Question:  I have created a design of my application with net beans programme . I would like to add a 30*30 grid layout something similar to sudoku .Actually I am trying to draw a 30*30 of squares for map. However , I am not able to add that view to my code .I have searched lots of places but I am not able to find an answer .I am open to your ideas. Could anyone help me in this subject please ? Thank you !
'''
/*
* To change this template, choose Tools | Templates
* and open the template in the editor.
*/
import java.awt.Color;
import java.awt.Container;
import java.awt.Font;
import java.awt.GridLayout;
import javax.swing.JTextField;
public class NewJFrame extends javax.swing.JFrame {
/**
* Creates new form NewJFrame
*/
public NewJFrame() {
initComponents();
}
/**
* This method is called from within the constructor to initialize the form.
* WARNING: Do NOT modify this code. The content of this method is always
* regenerated by the Form Editor.
*/
@SuppressWarnings("unchecked")
// <editor-fold defaultstate="collapsed" desc="Generated Code">
private void initComponents() {
getDirectionButton = new javax.swing.JButton();
questionTitle = new java.awt.Label();
questionText = new javax.swing.JTextField();
jScrollPane1 = new javax.swing.JScrollPane();
directionDescriptionArea = new javax.swing.JTextArea();
walkingManButton = new javax.swing.JButton();
java.awt.Panel mapPanel = new java.awt.Panel();
jButton1 = new javax.swing.JButton();
setDefaultCloseOperation(javax.swing.WindowConstants.EXIT_ON_CLOSE);
setTitle("DSL For Streets
");
setPreferredSize(new java.awt.Dimension(1365, 730));
getDirectionButton.setText("Get Direction");
questionTitle.setFont(new java.awt.Font("Dialog", 3, 12)); // NOI18N
questionTitle.setText("Please enter your question");
directionDescriptionArea.setColumns(20);
directionDescriptionArea.setRows(5);
jScrollPane1.setViewportView(directionDescriptionArea);
walkingManButton.setFont(new java.awt.Font("Tahoma", 3, 11)); // NOI18N
walkingManButton.setIcon(new javax.swing.ImageIcon(getClass().getResource("walk.png"))); // NOI18N
walkingManButton.setText("Get Suggested Route");
walkingManButton.setFocusable(false);
jButton1.setIcon(new javax.swing.ImageIcon(getClass().getResource("map.png"))); // NOI18N
cells = new int[ROWS][COLS];
tfCells = new JTextField[ROWS][COLS]; // allocate JTextField array
// Container cp = getContentPane();
//cp.setLayout(new GridLayout(ROWS, COLS));
mapPanel.setLayout(new GridLayout(ROWS, COLS));
// Create 9x9 JTextFields and place on the GridLayout
for (int row = 0; row < ROWS; row++) {
for (int col = 0; col < COLS; col++) {
tfCells[row][col] = new JTextField(); // allocate element of array
mapPanel. add(tfCells[row][col]); // ContentPane adds JTextField
int number = puzzle[row][col];
tfCells[row][col].setText(""); // empty
tfCells[row][col].setHorizontalAlignment(JTextField.CENTER);
tfCells[row][col].setFont(new Font("Monospaced", Font.BOLD, 20));
}
}
javax.swing.GroupLayout mapPanelLayout = new javax.swing.GroupLayout(mapPanel);
mapPanel.setLayout(mapPanelLayout);
mapPanelLayout.setHorizontalGroup(
mapPanelLayout.createParallelGroup(javax.swing.GroupLayout.Alignment.LEADING)
.addGroup(mapPanelLayout.createSequentialGroup()
.addGap(181, 181, 181)
.addComponent(jButton1, javax.swing.GroupLayout.PREFERRED_SIZE, 172, javax.swing.GroupLayout.PREFERRED_SIZE)
.addContainerGap(239, Short.MAX_VALUE))
.addGroup(mapPanelLayout.createSequentialGroup()
.addGap(0, 0, Short.MAX_VALUE))
);
javax.swing.GroupLayout layout = new javax.swing.GroupLayout(getContentPane());
getContentPane().setLayout(layout);
layout.setHorizontalGroup(
layout.createParallelGroup(javax.swing.GroupLayout.Alignment.LEADING)
.addGroup(layout.createSequentialGroup()
.addGap(36, 36, 36)
.addGroup(layout.createParallelGroup(javax.swing.GroupLayout.Alignment.TRAILING, false)
.addComponent(getDirectionButton, javax.swing.GroupLayout.PREFERRED_SIZE, 106, javax.swing.GroupLayout.PREFERRED_SIZE)
.addComponent(questionTitle, javax.swing.GroupLayout.Alignment.LEADING, javax.swing.GroupLayout.PREFERRED_SIZE, 177, javax.swing.GroupLayout.PREFERRED_SIZE)
.addComponent(questionText, javax.swing.GroupLayout.Alignment.LEADING)
.addComponent(jScrollPane1)
.addComponent(walkingManButton, javax.swing.GroupLayout.Alignment.LEADING, javax.swing.GroupLayout.DEFAULT_SIZE, 451, Short.MAX_VALUE))
.addPreferredGap(javax.swing.LayoutStyle.ComponentPlacement.RELATED, javax.swing.GroupLayout.DEFAULT_SIZE, Short.MAX_VALUE)
.addComponent(mapPanel, javax.swing.GroupLayout.PREFERRED_SIZE, javax.swing.GroupLayout.DEFAULT_SIZE, javax.swing.GroupLayout.PREFERRED_SIZE)
.addGap(46, 46, 46))
);
layout.setVerticalGroup(
layout.createParallelGroup(javax.swing.GroupLayout.Alignment.LEADING)
.addGroup(layout.createSequentialGroup()
.addGap(39, 39, 39)
.addGroup(layout.createParallelGroup(javax.swing.GroupLayout.Alignment.LEADING)
.addGroup(layout.createSequentialGroup()
.addComponent(questionTitle, javax.swing.GroupLayout.PREFERRED_SIZE, javax.swing.GroupLayout.DEFAULT_SIZE, javax.swing.GroupLayout.PREFERRED_SIZE)
.addGap(18, 18, 18)
.addComponent(questionText, javax.swing.GroupLayout.PREFERRED_SIZE, 36, javax.swing.GroupLayout.PREFERRED_SIZE)
.addGap(18, 18, 18)
.addComponent(getDirectionButton, javax.swing.GroupLayout.PREFERRED_SIZE, 31, javax.swing.GroupLayout.PREFERRED_SIZE)
.addGap(25, 25, 25)
.addComponent(walkingManButton, javax.swing.GroupLayout.PREFERRED_SIZE, 48, javax.swing.GroupLayout.PREFERRED_SIZE)
.addPreferredGap(javax.swing.LayoutStyle.ComponentPlacement.RELATED)
.addComponent(jScrollPane1, javax.swing.GroupLayout.DEFAULT_SIZE, 359, Short.MAX_VALUE))
.addComponent(mapPanel, javax.swing.GroupLayout.DEFAULT_SIZE, javax.swing.GroupLayout.DEFAULT_SIZE, Short.MAX_VALUE)))
);
pack();
}// </editor-fold>
/**
* @param args the command line arguments
*/
public static void main(String args[]) {
/* Set the Nimbus look and feel */
//<editor-fold defaultstate="collapsed" desc=" Look and feel setting code (optional) ">
/* If Nimbus (introduced in Java SE 6) is not available, stay with the default look and feel.
* For details see http://download.oracle.com/javase/tutorial/uiswing/lookandfeel/plaf.html
*/
try {
for (javax.swing.UIManager.LookAndFeelInfo info : javax.swing.UIManager.getInstalledLookAndFeels()) {
if ("Nimbus".equals(info.getName())) {
javax.swing.UIManager.setLookAndFeel(info.getClassName());
break;
}
}
} catch (ClassNotFoundException ex) {
java.util.logging.Logger.getLogger(NewJFrame.class.getName()).log(java.util.logging.Level.SEVERE, null, ex);
} catch (InstantiationException ex) {
java.util.logging.Logger.getLogger(NewJFrame.class.getName()).log(java.util.logging.Level.SEVERE, null, ex);
} catch (IllegalAccessException ex) {
java.util.logging.Logger.getLogger(NewJFrame.class.getName()).log(java.util.logging.Level.SEVERE, null, ex);
} catch (javax.swing.UnsupportedLookAndFeelException ex) {
java.util.logging.Logger.getLogger(NewJFrame.class.getName()).log(java.util.logging.Level.SEVERE, null, ex);
}
//</editor-fold>
/* Create and display the form */
java.awt.EventQueue.invokeLater(new Runnable() {
public void run() {
new NewJFrame().setVisible(true);
}
});
}
// Variables declaration - do not modify
private javax.swing.JTextArea directionDescriptionArea;
private javax.swing.JButton getDirectionButton;
private javax.swing.JButton jButton1;
private javax.swing.JScrollPane jScrollPane1;
private javax.swing.JTextField jTextField3;
private javax.swing.JTextField questionText;
private java.awt.Label questionTitle;
private javax.swing.JButton walkingManButton;
private javax.swing.JTextField a[]=new JTextField[30];
// End of variables declaration
public static final int ROWS = 9; // ROWS by COLS cells
public static final int COLS = 9;
public static final int CELL_SIZE = 10; // Cell width/height
public static final int CANVAS_WIDTH = CELL_SIZE * COLS;
public static final int CANVAS_HEIGHT = CELL_SIZE * ROWS;
private int[][] cells;
private JTextField[][] tfCells;
private int[][] puzzle =new int[9][9];
'''
}
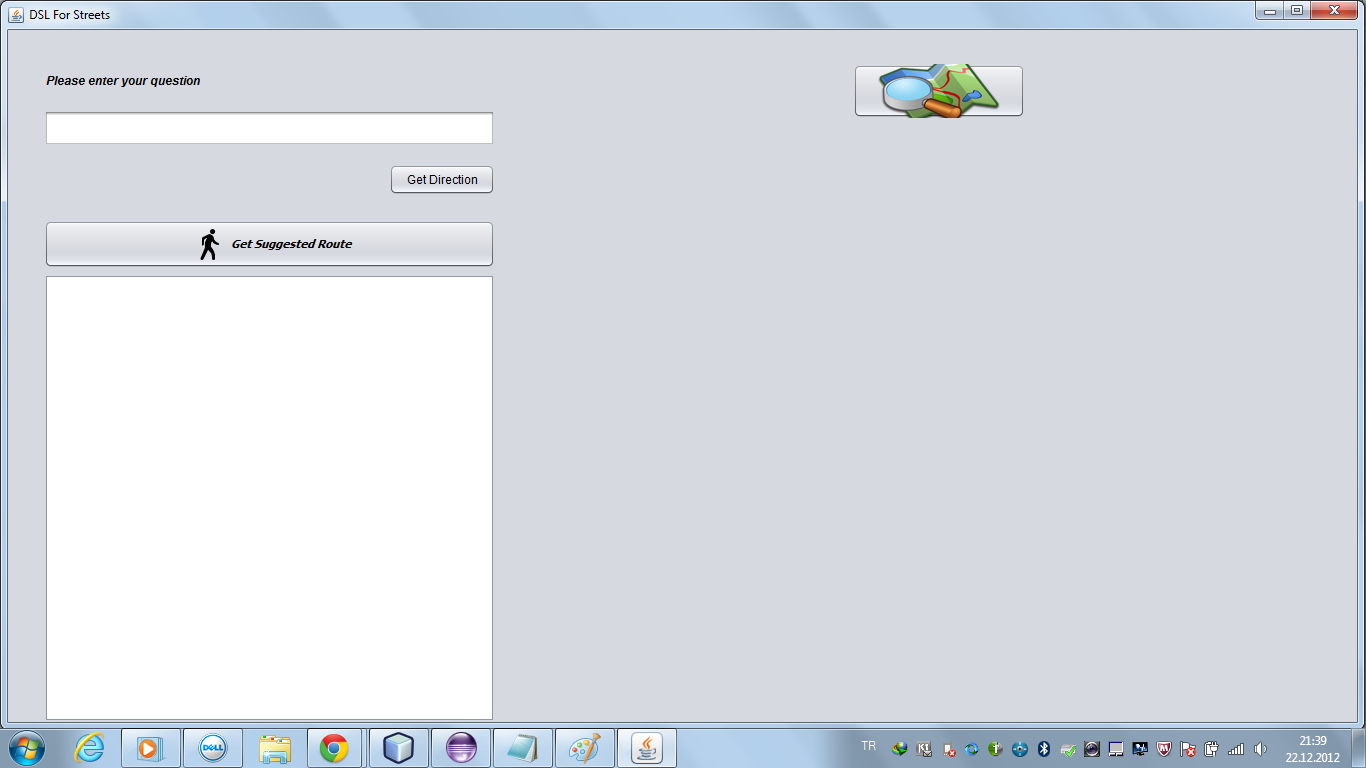
Answer: If you're using Netbeans, you can do that with the GUI Builder. Simply go to the Design View, right click on the underlying container you're going to use for this (some JPanel), go to "Set Layout" option in the context menu and pick "Grid Layout". To edit its properties, go to the Navigator window (usually on the left), browse your components until you see the container in question, collapse it and select the GridLayout. You can now change some properties, like the rows and columns, on the properties window (usually on the right). Then, you drag other components on top of that container.
Though, by your description, I wonder if what you're really looking for is a <URL>, which is a component that lets you display your data in a grid.